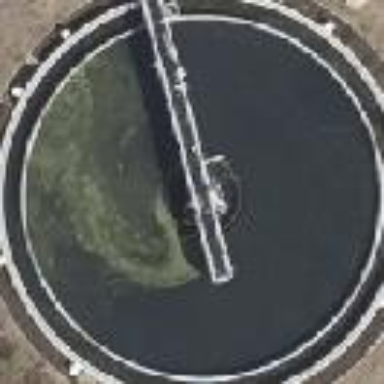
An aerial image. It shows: Waste water basin located next to building. The natural element of water is essential part of this scene.